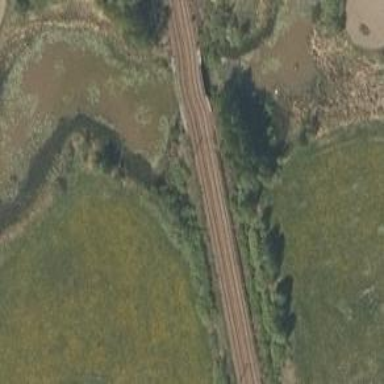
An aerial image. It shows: Bridge over electrified railway with contact line.